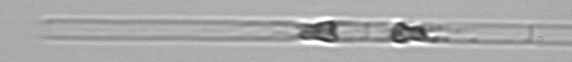
Label: Dactyliosolen_blavyanus